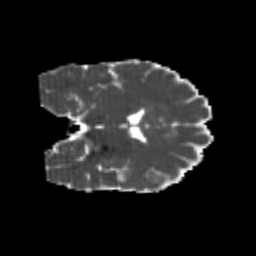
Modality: MD
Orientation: coronal
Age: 21
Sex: male
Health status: healthy
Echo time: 0.074 s